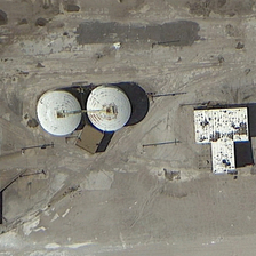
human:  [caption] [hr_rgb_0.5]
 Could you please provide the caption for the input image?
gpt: It's a little empty around.

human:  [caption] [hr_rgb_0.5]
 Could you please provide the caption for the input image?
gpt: There are vacancies around.

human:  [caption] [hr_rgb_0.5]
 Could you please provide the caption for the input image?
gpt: There is some space around.

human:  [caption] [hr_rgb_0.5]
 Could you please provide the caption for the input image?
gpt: It's a little empty.

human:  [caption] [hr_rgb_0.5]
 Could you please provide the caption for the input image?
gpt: It's a little empty around.